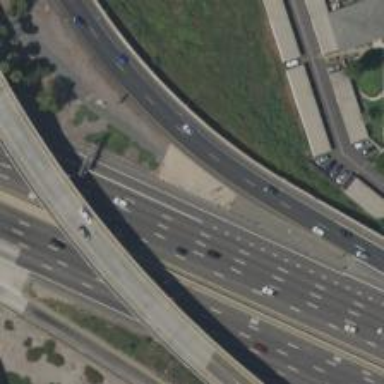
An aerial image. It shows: Motorway junction.